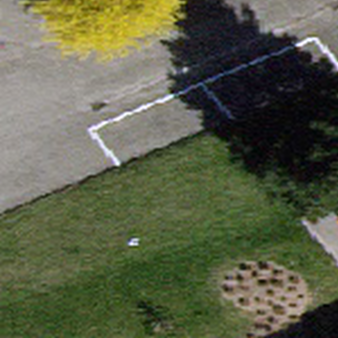
Label: other